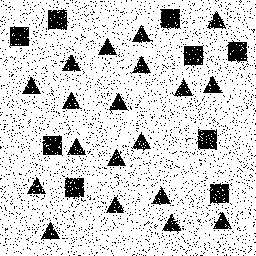
Squares: 9
Triangles: 19
Stars: 0
Total shapes: 28